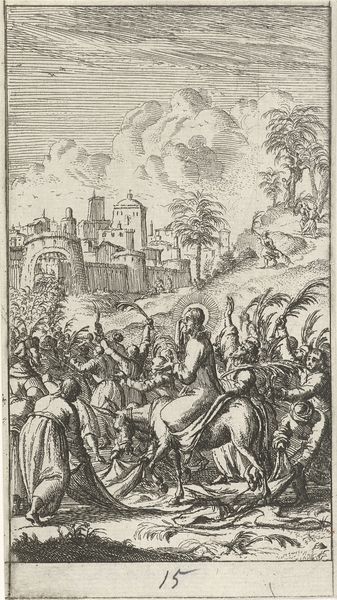
Titel: Christus voorspelt de vernietiging van Jeruzalem
Standort: Amsterdam
Institution: Rijksmuseum
Schlagwörter: himmel, wolken, bäume, menschen, stadt, fenster, straße, weg, menge, gewand, tücher, gewänder, esel, pferd, reiter, turm, grafik, schlacht, architecture, crowd, könig, men, people, white, women, black, carpet, gray, grey, wall, woman, print, palm, palme, palmwedel, wedel, tor, burg, radierung, stich, schwarzweiß, jesus, mauern, cloud, clouds, man, sky, tree, building, girl, trees, palmen, grass, path, dürer, drawing, kupferstich, black and white, jerusalem, castle, etching, walking, saint, storm, city, parade, procession, winken, walls, gate, ground, engraving, pencil, lines, war, cow, horse, god, glorie, christ, leaf, einzug, bull, coulds, chistus, christian, palmsonntag, bible, palms, biblical, celebrate, stadtmauern, halo, sunday, holy, holly, donkey, mule, jesus christ, couds, 15, praise, bulding, hourse, etch, worship, greeting, fronds, palm sunday, sand storm, jerusalum